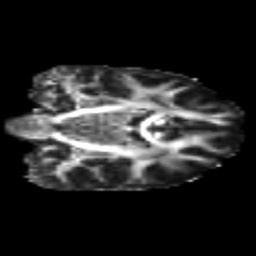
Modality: FA
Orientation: coronal
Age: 31
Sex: female
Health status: healthy